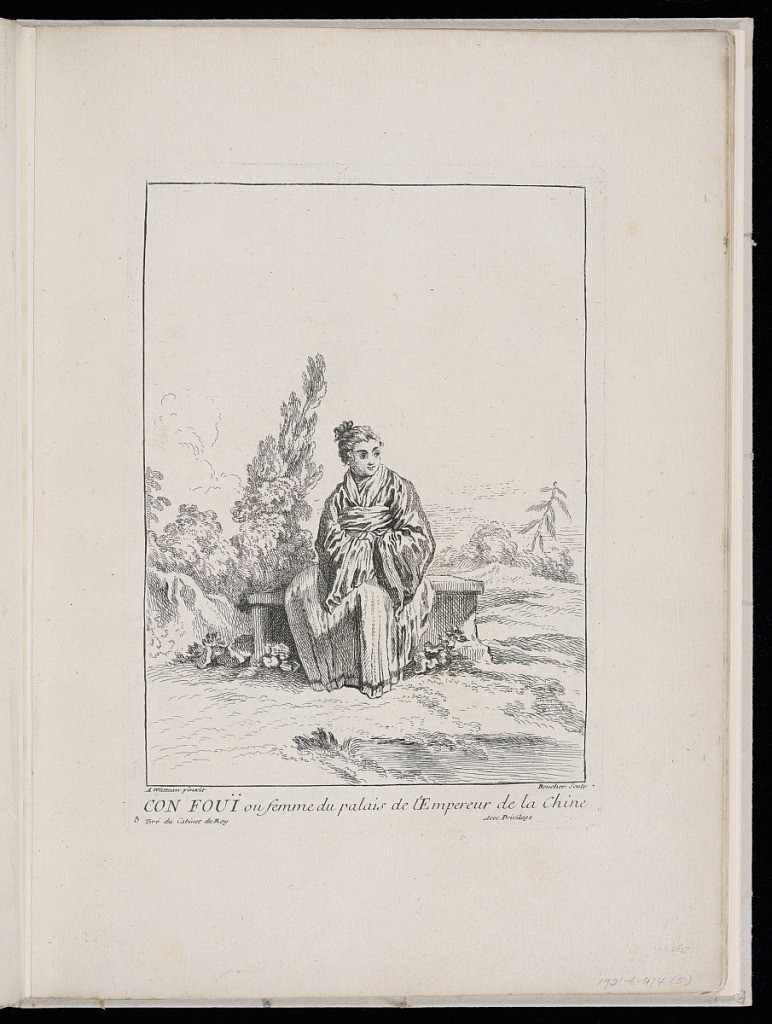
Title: CON FOUÏ ou femme du palais de l’Empereur de la Chine
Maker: Antoine Watteau, French, 1684–1721
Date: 1731
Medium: Etching on laid paper
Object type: Print
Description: From a series of twelve prints, a Chinese Woman seated in a landscape. The plate is titled, signed, and numbered.